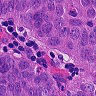
Metastatic tissue present: yes